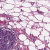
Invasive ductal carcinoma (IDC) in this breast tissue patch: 0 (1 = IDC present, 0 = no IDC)